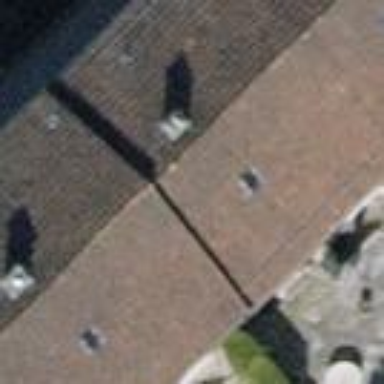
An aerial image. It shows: Building with tiled roof.